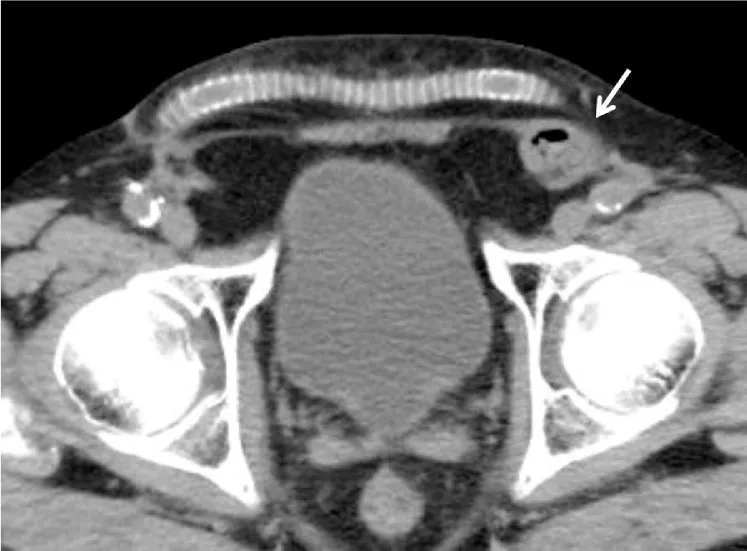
Case 1. Computed tomography revealed a left inguinal hernia (arrow) and femoro-femoral arterial bypass graft in the subcutaneous plane.
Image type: radiology (ct)